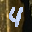
Label: 4